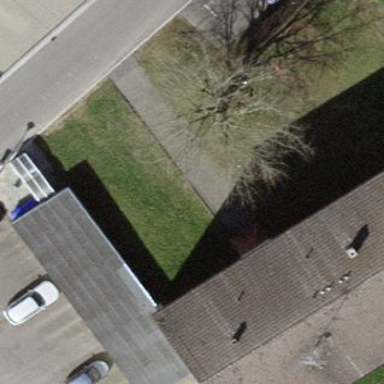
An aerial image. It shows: Garage.